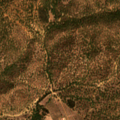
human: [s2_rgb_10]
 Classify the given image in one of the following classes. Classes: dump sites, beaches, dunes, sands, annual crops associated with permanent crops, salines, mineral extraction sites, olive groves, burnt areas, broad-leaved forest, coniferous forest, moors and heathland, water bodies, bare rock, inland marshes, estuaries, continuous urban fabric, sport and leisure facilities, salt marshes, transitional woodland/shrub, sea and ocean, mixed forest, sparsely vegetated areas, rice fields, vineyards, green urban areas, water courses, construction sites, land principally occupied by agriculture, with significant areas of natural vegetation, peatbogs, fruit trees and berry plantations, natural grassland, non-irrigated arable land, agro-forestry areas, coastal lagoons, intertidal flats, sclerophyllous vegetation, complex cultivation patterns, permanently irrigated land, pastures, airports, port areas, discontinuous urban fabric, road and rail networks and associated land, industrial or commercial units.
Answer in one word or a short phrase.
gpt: agro-forestry areas